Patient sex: M
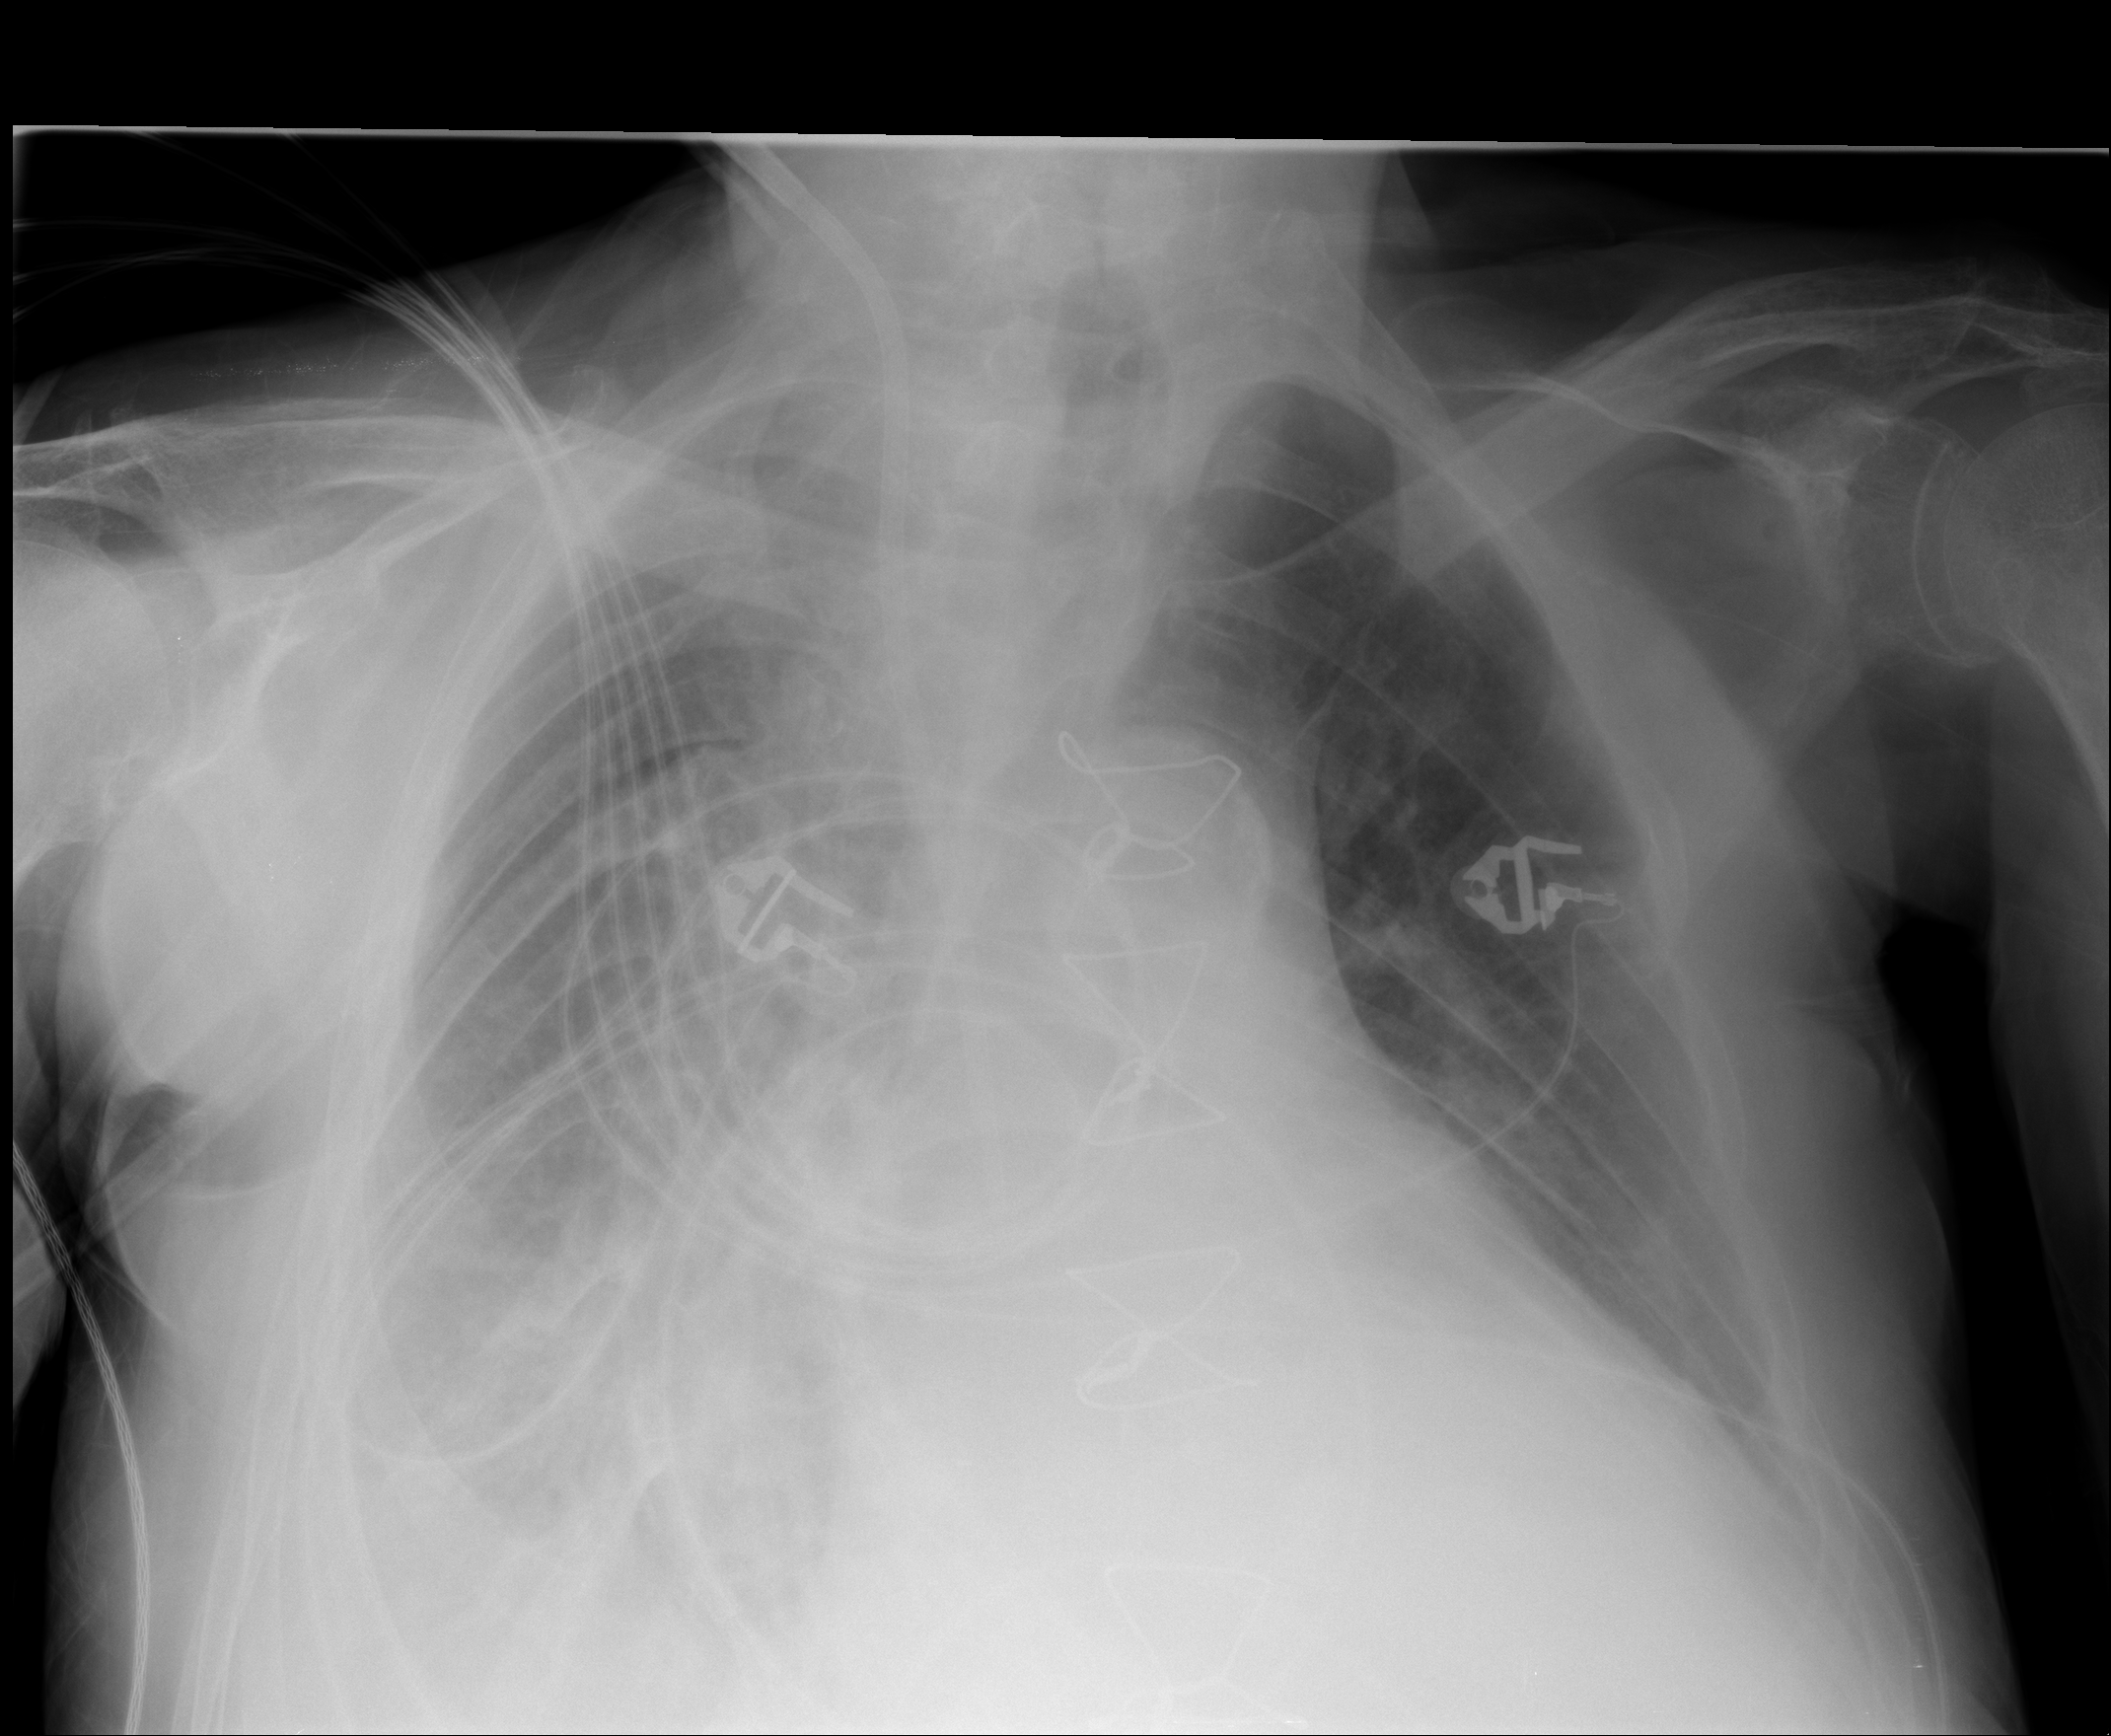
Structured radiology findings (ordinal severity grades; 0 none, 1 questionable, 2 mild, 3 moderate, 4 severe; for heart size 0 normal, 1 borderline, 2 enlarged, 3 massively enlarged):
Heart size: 3
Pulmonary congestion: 2
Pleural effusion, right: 3
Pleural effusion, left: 0
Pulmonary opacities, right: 2
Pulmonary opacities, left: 0
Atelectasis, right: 3
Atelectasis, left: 2